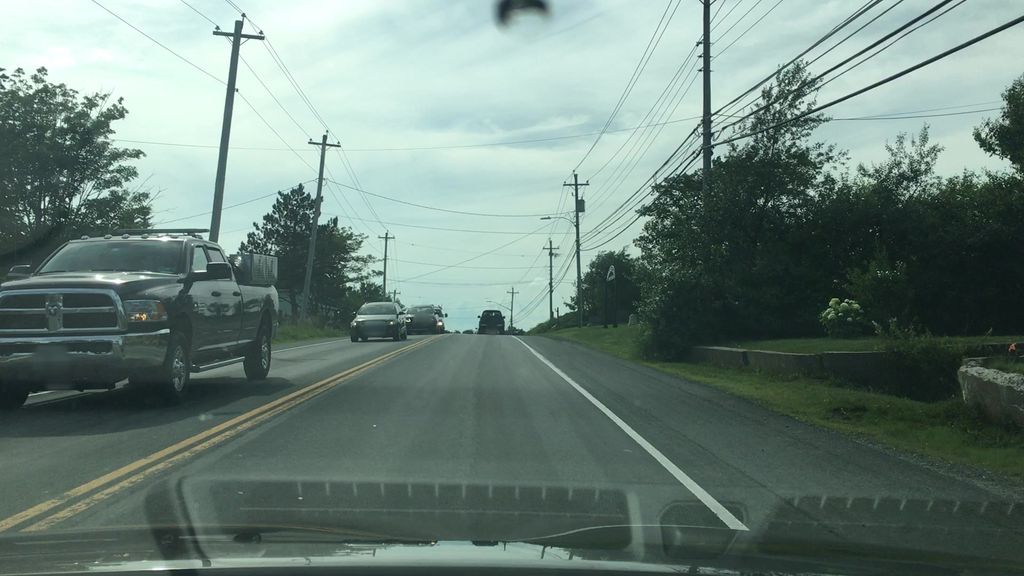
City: halifax